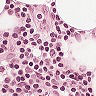
Metastatic tissue present: no